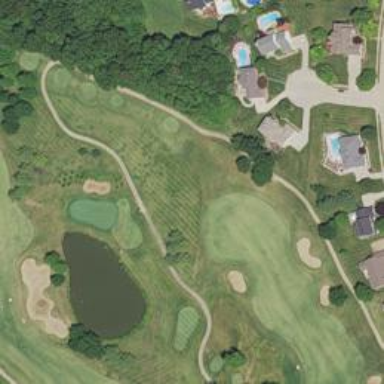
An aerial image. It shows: Golf fairway surrounded by grass.